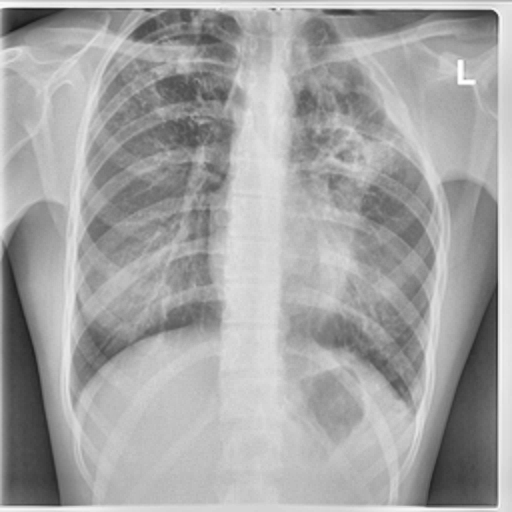
Finding: TUBERCULOSIS